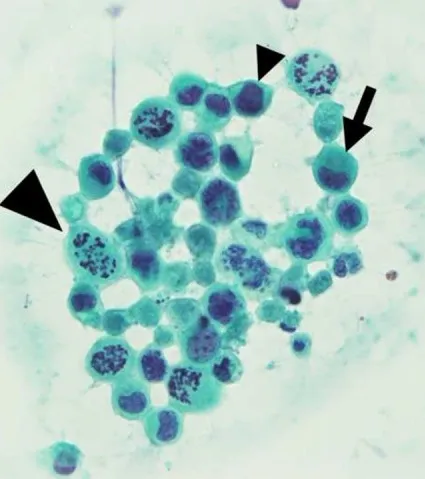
Cytology specimen that was obtained by fine-needle aspiration from the right lobe of the thyroid gland (Papanicolaou stain; original magnification x400). Discohesive atypical cells with irregular hyperchromatic nuclei containing prominent nucleoli were present. Round-shaped cells with cytoplasmic mucin vacuoles and eccentrically placed nuclei were signet-ring-cell carcinoma cells (arrow). Cells with a high nuclear-to-cytoplasmic ratio were thought to be poorly differentiated adenocarcinoma cells (arrowhead). There were numerous mitotic figures (big arrowhead). Based on these findings, the thyroid lesion was defined as "malignant" (metastatic carcinoma) by TBSRTC.
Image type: pathology (papanicolaou)